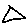
Label: triangle